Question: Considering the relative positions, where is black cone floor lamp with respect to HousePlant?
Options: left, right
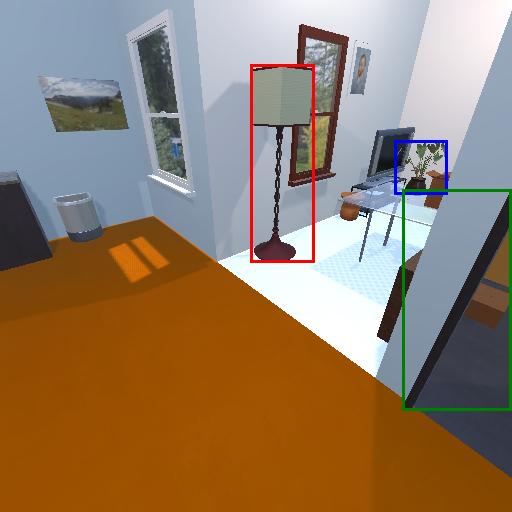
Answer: left